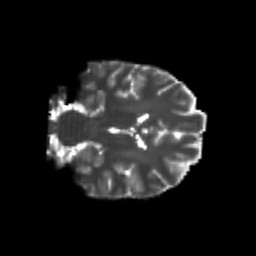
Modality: T2w
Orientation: coronal
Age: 20
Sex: female
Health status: healthy
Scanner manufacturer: philips
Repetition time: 7.393 s
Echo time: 0.08599 s